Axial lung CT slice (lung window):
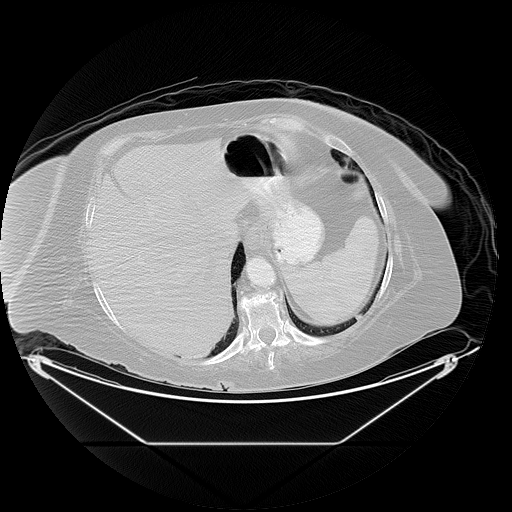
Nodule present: no